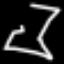
Label: hourglass